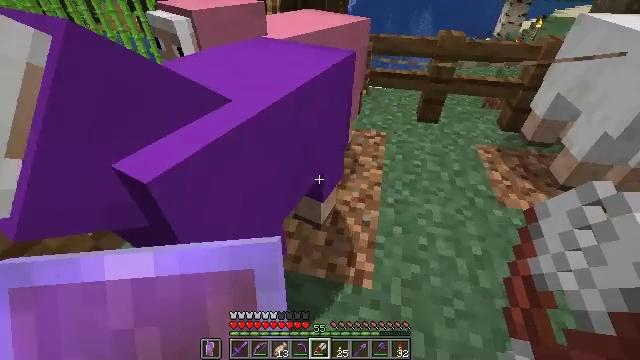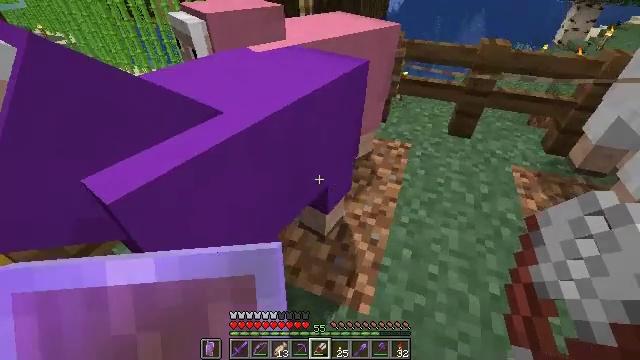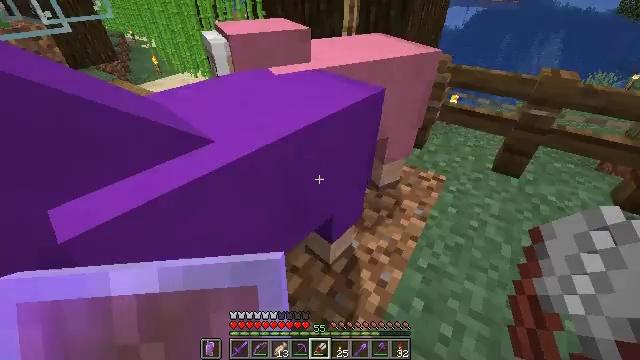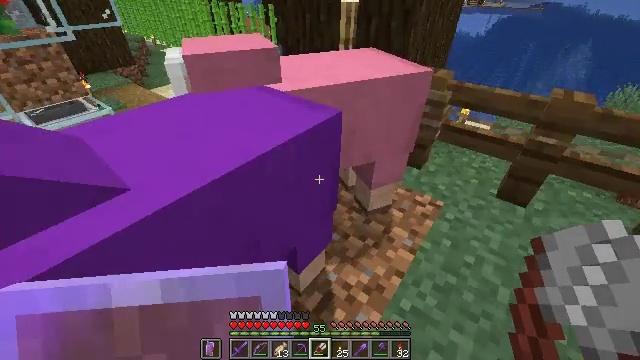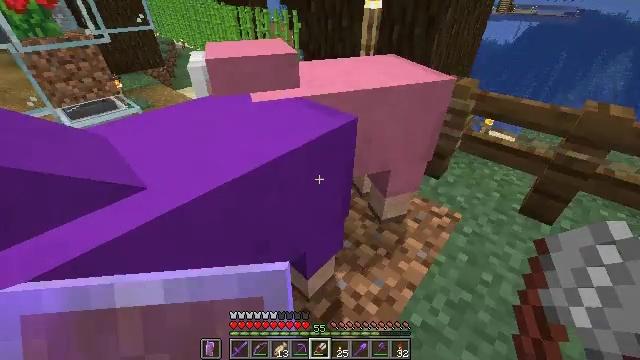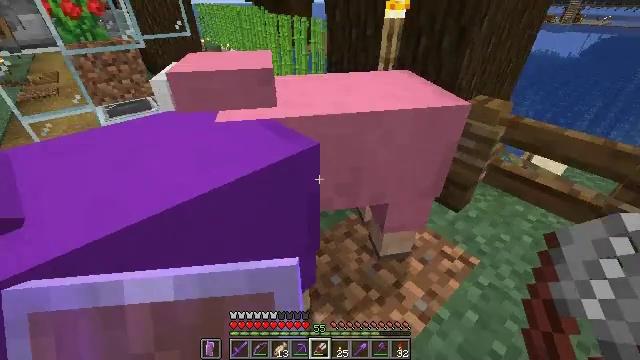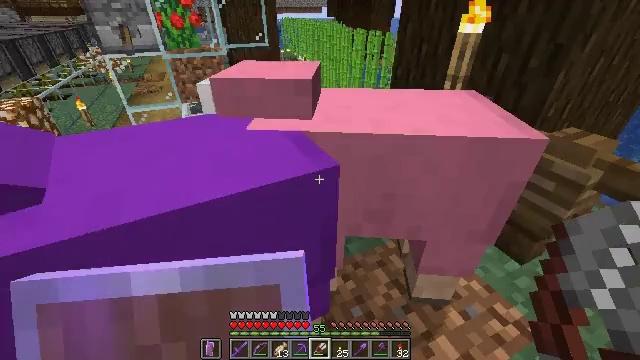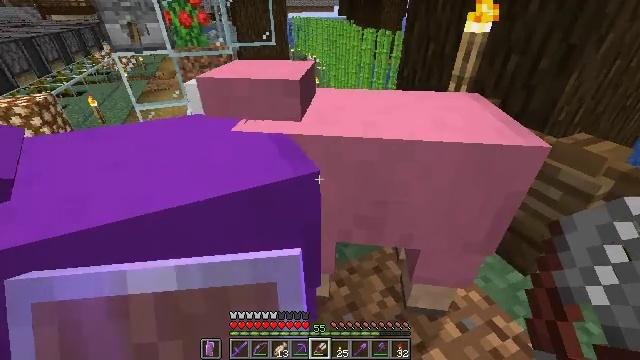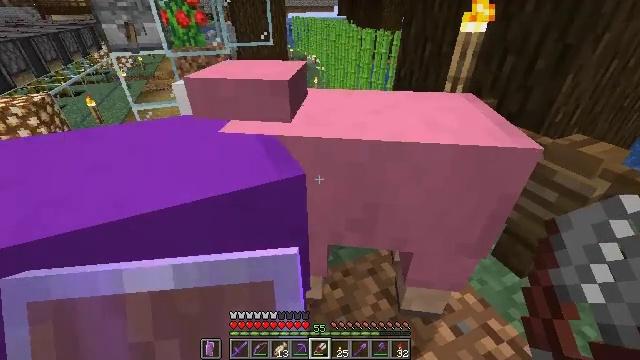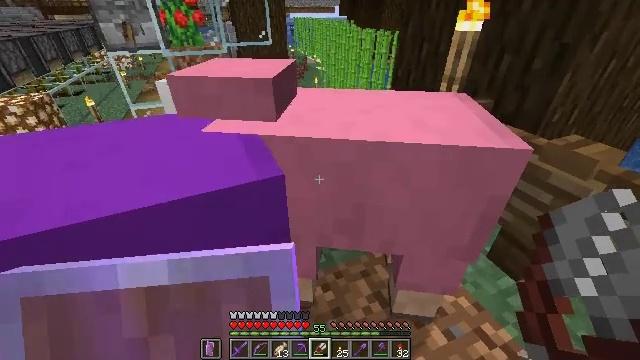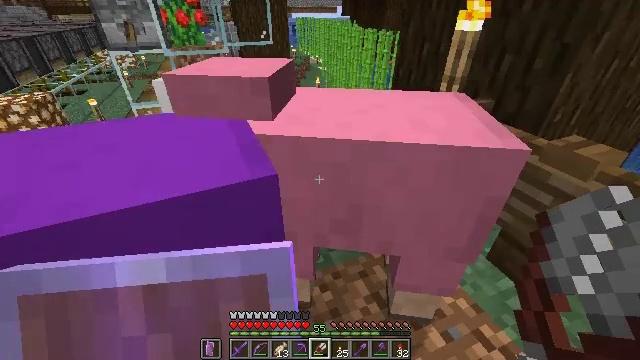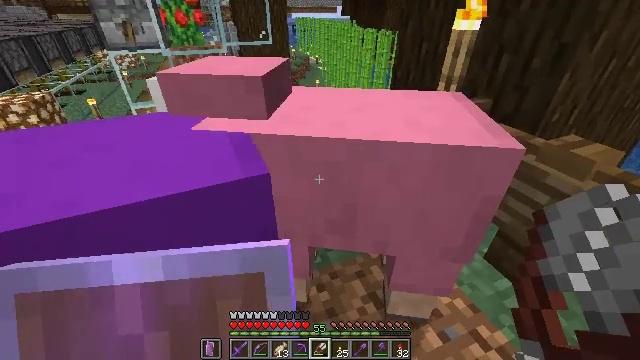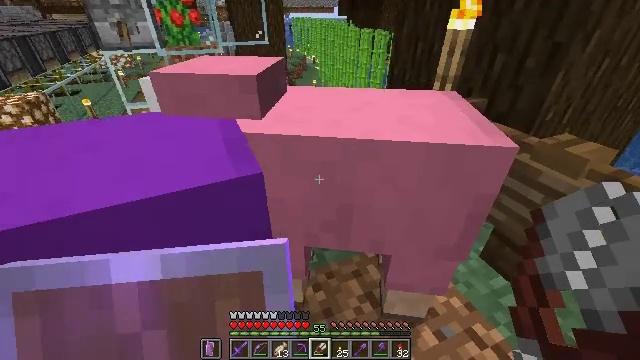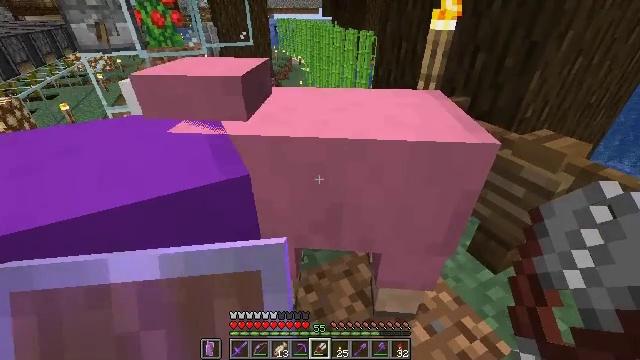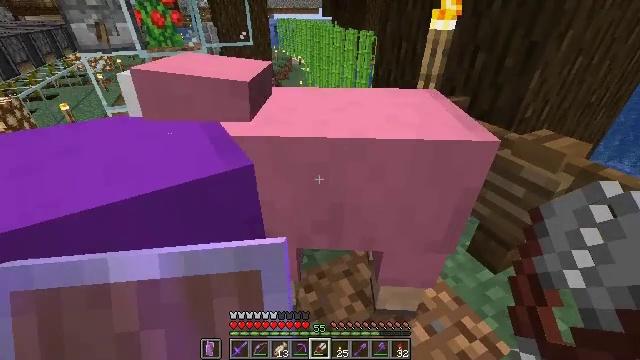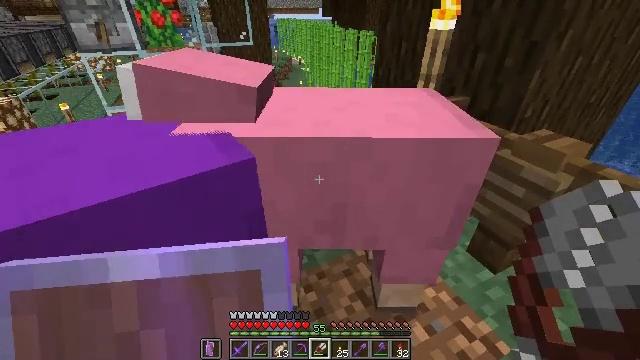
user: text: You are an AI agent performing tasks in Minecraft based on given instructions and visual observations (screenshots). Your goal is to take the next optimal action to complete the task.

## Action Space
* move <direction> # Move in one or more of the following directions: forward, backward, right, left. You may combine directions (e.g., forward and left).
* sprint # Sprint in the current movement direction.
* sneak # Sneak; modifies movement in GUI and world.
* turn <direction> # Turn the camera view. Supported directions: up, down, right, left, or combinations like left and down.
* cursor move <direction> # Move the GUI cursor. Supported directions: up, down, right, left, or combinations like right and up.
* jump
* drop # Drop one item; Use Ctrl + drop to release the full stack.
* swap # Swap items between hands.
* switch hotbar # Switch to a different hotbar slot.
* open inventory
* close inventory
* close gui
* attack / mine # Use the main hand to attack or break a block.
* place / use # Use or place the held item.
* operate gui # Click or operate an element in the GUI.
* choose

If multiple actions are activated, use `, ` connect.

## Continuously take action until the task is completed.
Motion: motion action
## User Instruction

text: craft item pink carpet
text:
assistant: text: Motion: move forward and move right, turn left
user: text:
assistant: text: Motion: move forward and move right, turn left and up
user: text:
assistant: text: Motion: move forward and move right, turn left and up
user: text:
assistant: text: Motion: move forward and move right, turn left
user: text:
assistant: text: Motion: move forward and move right, turn left and up
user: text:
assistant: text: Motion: move forward and move right, turn left and up
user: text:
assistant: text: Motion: turn left
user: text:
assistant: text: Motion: no_op
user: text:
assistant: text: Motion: no_op
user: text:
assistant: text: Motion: no_op
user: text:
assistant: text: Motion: no_op
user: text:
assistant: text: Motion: no_op
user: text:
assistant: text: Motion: turn right
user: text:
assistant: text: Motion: use / place
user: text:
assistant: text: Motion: use / place
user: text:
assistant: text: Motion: use / place
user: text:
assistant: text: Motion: no_op
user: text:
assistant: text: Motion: move forward
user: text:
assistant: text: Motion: move forward
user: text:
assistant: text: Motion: move forward
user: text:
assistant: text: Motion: move forward
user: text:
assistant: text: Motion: move forward
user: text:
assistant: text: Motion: move forward
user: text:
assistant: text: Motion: no_op
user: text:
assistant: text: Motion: no_op
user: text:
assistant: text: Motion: no_op
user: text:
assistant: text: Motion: turn right and up
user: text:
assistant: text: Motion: turn right and up
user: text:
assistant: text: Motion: turn right and up
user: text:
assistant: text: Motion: turn right and down